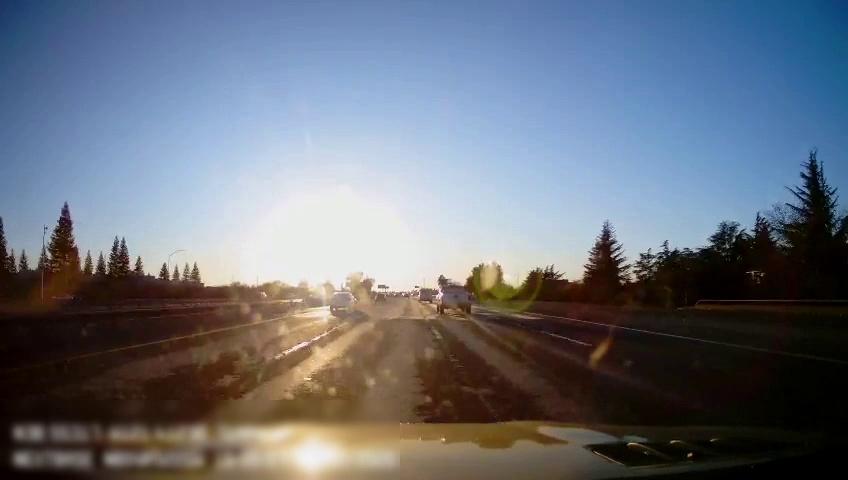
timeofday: Day
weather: Sunny
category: Drivable Space
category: Vehicles | Truck
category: Vehicles | SUV
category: Vehicles | Car
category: Vehicles | SUV
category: Lanes | Alternate Lane
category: Lanes | Alternate Lane
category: Lanes | Current Lane
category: Lanes | Current Lane
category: Lanes | Alternate Lane